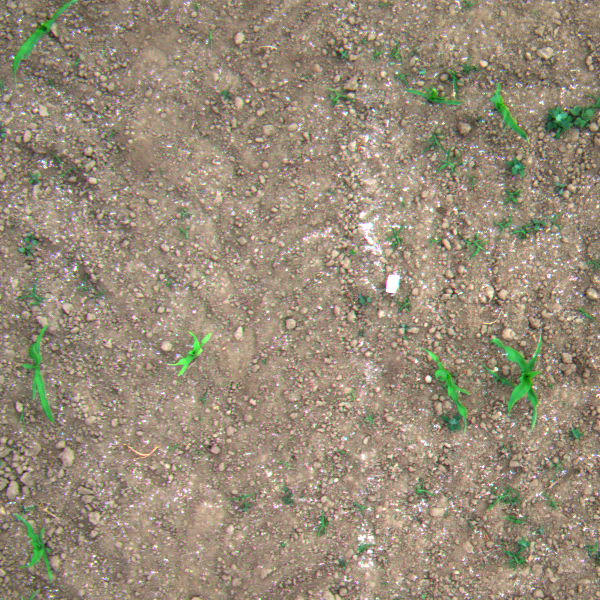
Acquisition date: 2023-06-06
Tile: 0372
Annotated plant instances:
label: barnyard_grass
label: barnyard_grass
label: barnyard_grass
label: barnyard_grass
label: barnyard_grass
label: barnyard_grass
label: barnyard_grass
label: barnyard_grass
label: barnyard_grass
label: barnyard_grass
label: barnyard_grass
label: barnyard_grass
label: barnyard_grass
label: barnyard_grass
label: barnyard_grass
label: barnyard_grass
label: barnyard_grass
label: barnyard_grass
label: barnyard_grass
label: barnyard_grass
label: barnyard_grass
label: barnyard_grass
label: barnyard_grass
label: barnyard_grass
label: barnyard_grass
label: barnyard_grass
label: barnyard_grass
label: barnyard_grass
label: barnyard_grass
label: barnyard_grass
label: barnyard_grass
label: barnyard_grass
label: barnyard_grass
label: barnyard_grass
label: barnyard_grass
label: barnyard_grass
label: barnyard_grass
label: weed_other
label: weed_other
label: barnyard_grass
label: barnyard_grass
label: barnyard_grass
label: barnyard_grass
label: barnyard_grass
label: barnyard_grass
label: barnyard_grass
label: barnyard_grass
label: barnyard_grass
label: barnyard_grass
label: barnyard_grass
label: barnyard_grass
label: barnyard_grass
label: barnyard_grass
label: barnyard_grass
label: barnyard_grass
label: weed_other
label: weed_other
label: weed_other
label: amaranth
label: amaranth
label: weed_other
label: amaranth
label: amaranth
label: amaranth
label: amaranth
label: amaranth
label: amaranth
label: weed_other
label: amaranth
label: amaranth
label: amaranth
label: weed_other
label: weed_other
label: weed_other
label: weed_other
label: amaranth
label: weed_other
label: amaranth
label: amaranth
label: weed_other
label: amaranth
label: weed_other
label: amaranth
label: quickweed
label: amaranth
label: amaranth
label: weed_other
label: maize
label: maize
label: maize
label: maize
label: maize
label: maize
label: maize
label: maize
label: maize
label: weed_other
label: weed_other
label: weed_other
label: weed_other
label: weed_other